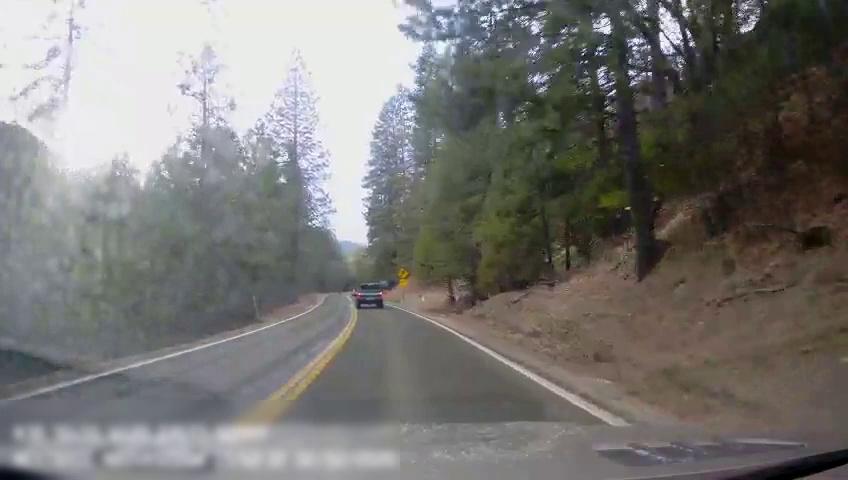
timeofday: Day
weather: Sunny
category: Drivable Space
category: Vehicles | Truck
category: Lanes | Current Lane
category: Lanes | Opposite Lane
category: Lanes | Opposite Lane
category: Lanes | Opposite Lane
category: Traffic | Signs
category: Traffic | Signs